Question: I'm working on a project to require HTTPS everywhere among a suite of MVC and WebAPI applications. I'm trying to understand the trade-offs between clicking the "Require SSL" checkbox in IIS & using a URL Rewrite zmodule vs. using a RequireHttpsAttribute in my global filters and modifying my web.config.
I've found the following guides detailing each approach:
<URL>
<URL>

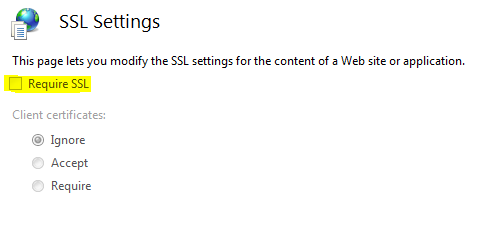
Answer: Explain the mechanism can be lengthy, so I will just list the most significant differences in behaviour:
1. do "Require SSL" in IIS: The context basically expalin what it do, it's "Require" not "Enforce", which means, if people trying to access your website content through http, the server will just respond with a 403 error, which is usually not a desired behavior, but this may help some certain situation
2. using URL rewrite module: The module itself can do quite some different thing, but I assume you are just going to do the regular https redirect. Which means, if user trying to hit ANY content of the site through http, the server will do a 301 or 302 redirect to the https version of same url. This is usually a good option since it doesn't affect any usability of the website.
3. Global RequireHttpsAttribute action filter: This do similar thing to option number 2, it will do a 302 redirect for any http request that is hitting an ACTION. The main difference is that this only applies to all actions in your controllers, Which means, if someone trying to just get a image or css file through http on your website, this option will let it through and not do any enforcement. This leave you the capability to serve static contents through http, which can be useful in some specific circumstances
Just one extra thing worth mention, the 301 and 302 redirect is not going too well with http POST, so if your user trying to do a post through http, the request body will get lost (thanks to the info from @ChrisPratt).